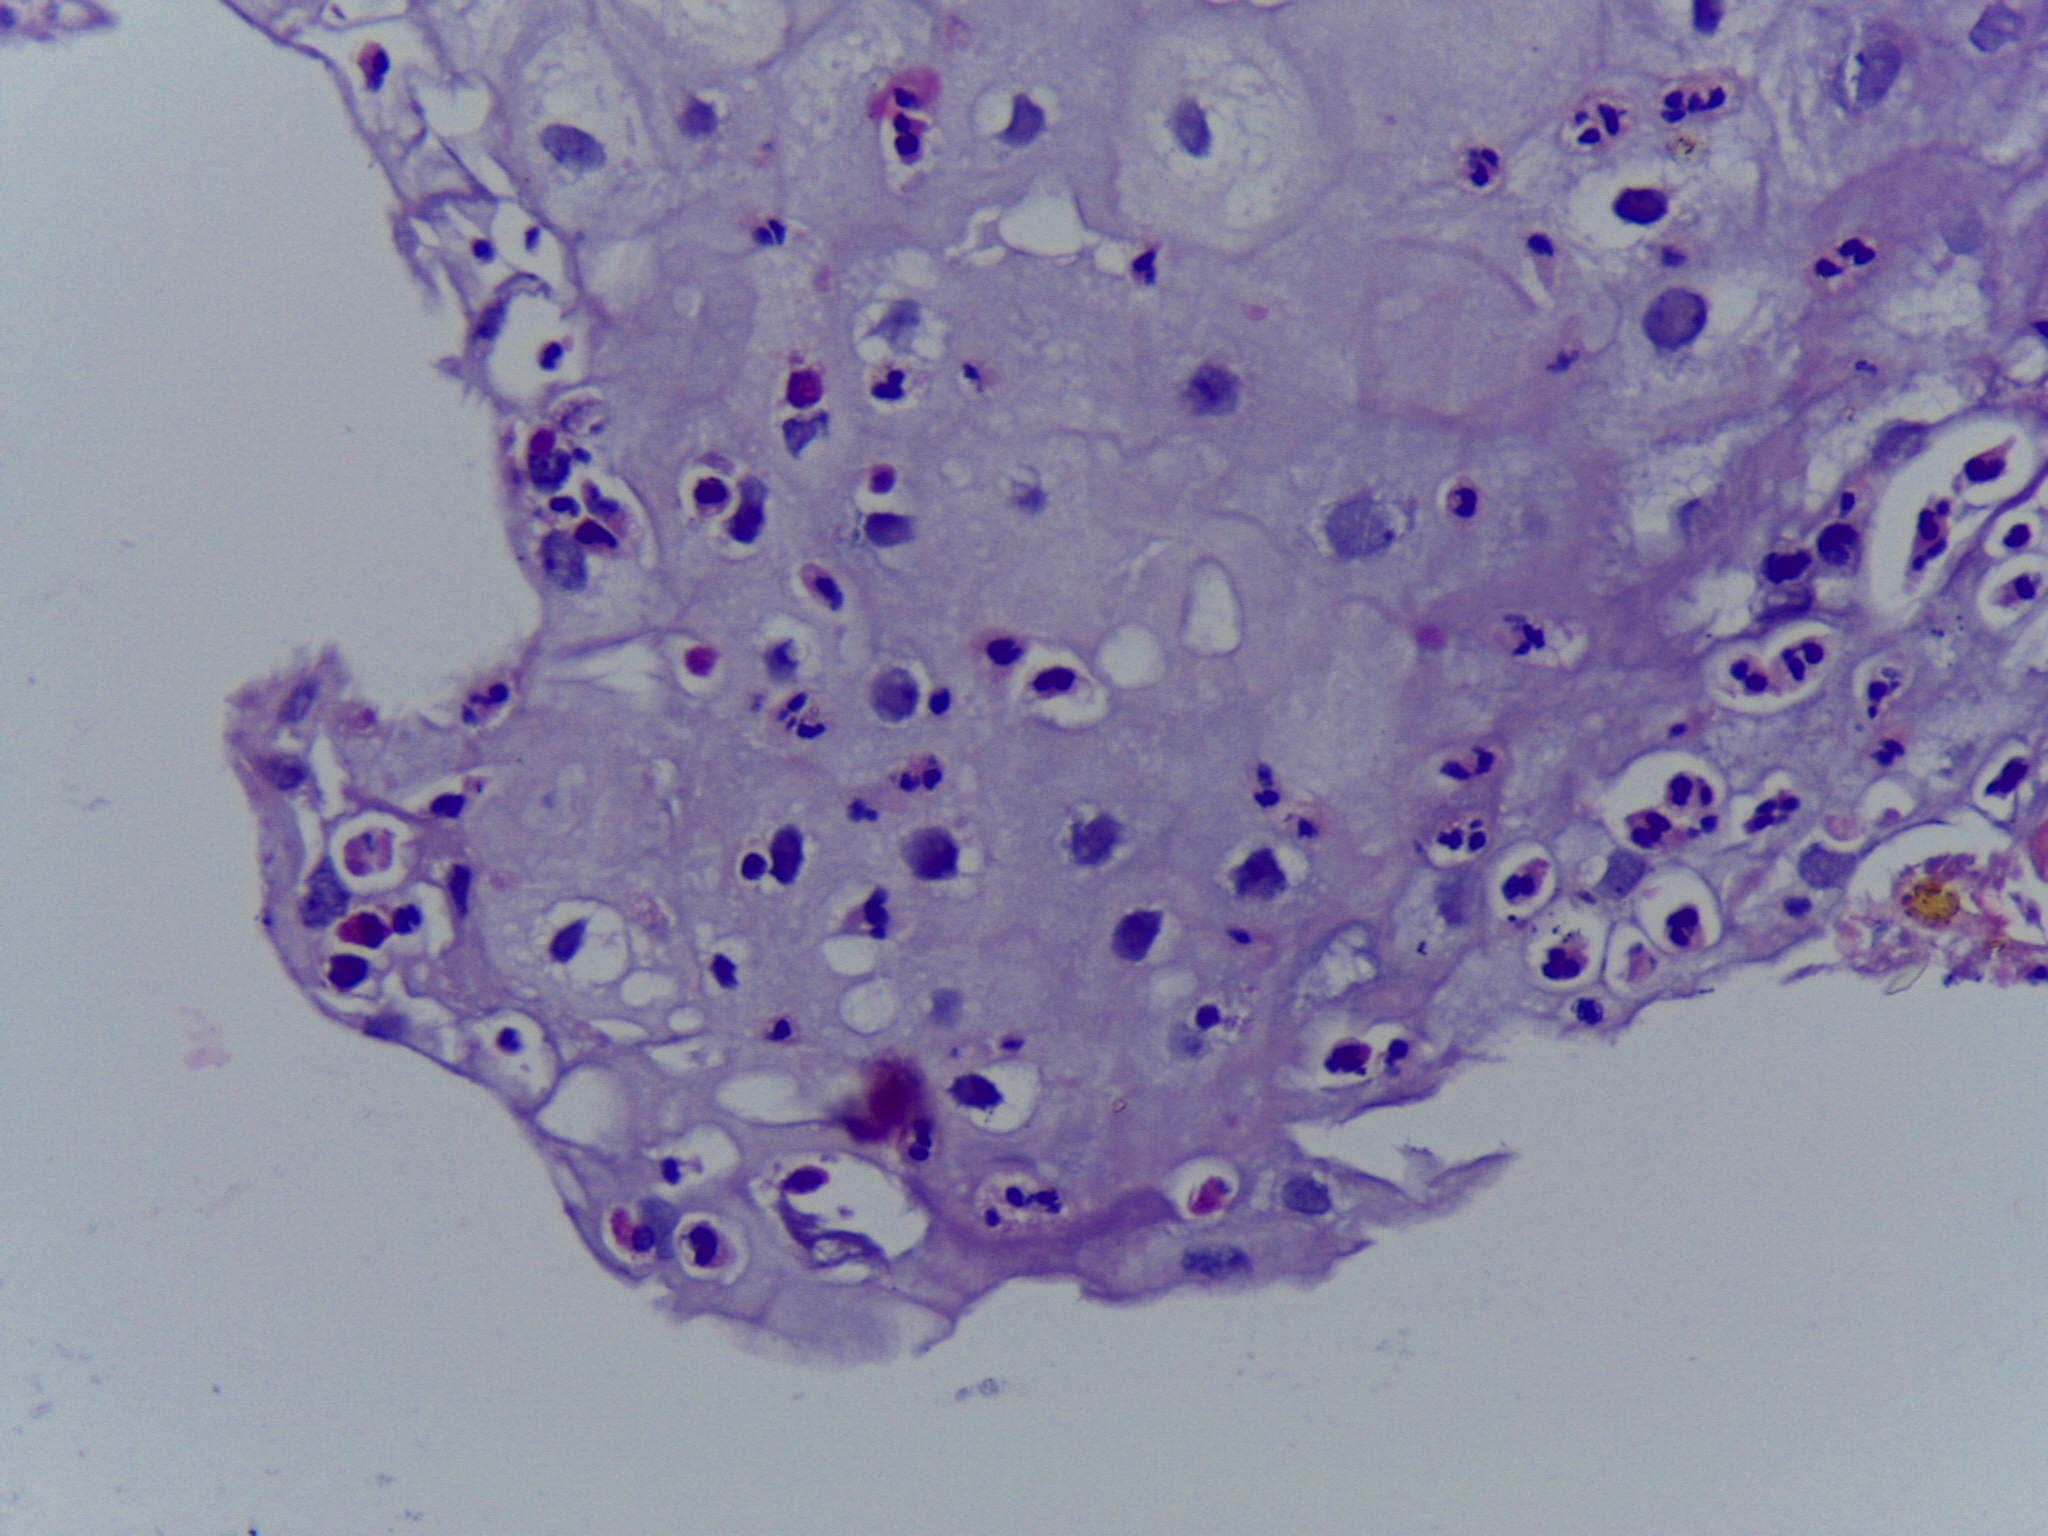
Diagnosis: OSCC